Field crop: maize
Growth stage: 1
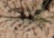
Species: lolium